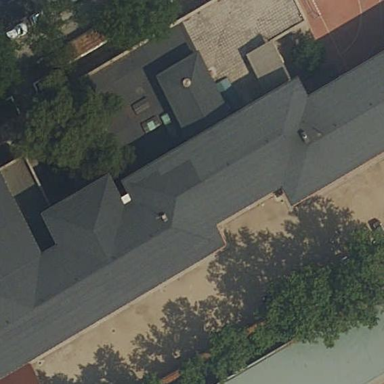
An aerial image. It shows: School building.